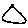
Label: triangle